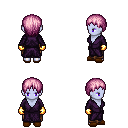
a pixel art fantasy rpg character, female body template, dark elf, purple skin, purple robe, robe skirt, pink plain hairstyle, gold gloves, brown slippers, four views (front, back, left, right), 2x2 character sprite sheet, small pixel art, hard edges, no anti-aliasing